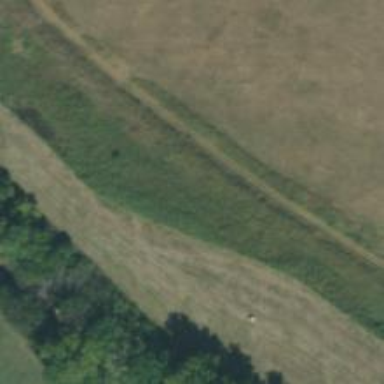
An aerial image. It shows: Abandoned railway.